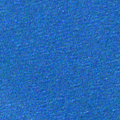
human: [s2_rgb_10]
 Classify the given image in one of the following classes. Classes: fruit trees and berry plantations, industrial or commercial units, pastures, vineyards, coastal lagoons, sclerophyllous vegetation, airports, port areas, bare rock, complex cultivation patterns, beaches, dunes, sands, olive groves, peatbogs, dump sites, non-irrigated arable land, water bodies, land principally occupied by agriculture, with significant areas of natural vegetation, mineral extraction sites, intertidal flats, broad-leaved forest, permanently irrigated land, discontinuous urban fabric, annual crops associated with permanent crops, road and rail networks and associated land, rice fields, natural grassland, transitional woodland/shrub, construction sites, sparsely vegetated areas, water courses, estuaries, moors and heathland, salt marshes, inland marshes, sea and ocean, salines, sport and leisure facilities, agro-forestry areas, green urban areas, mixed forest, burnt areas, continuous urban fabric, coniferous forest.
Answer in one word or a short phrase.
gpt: sea and ocean